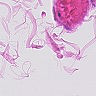
Metastatic tissue present: no